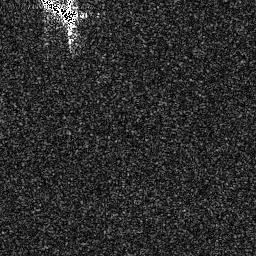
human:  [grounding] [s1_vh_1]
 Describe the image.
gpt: In the satellite image, there is  <ref>1 medium ship </ref> <box>[[14, 0, 30, 9, 0]]</box> located at top left.